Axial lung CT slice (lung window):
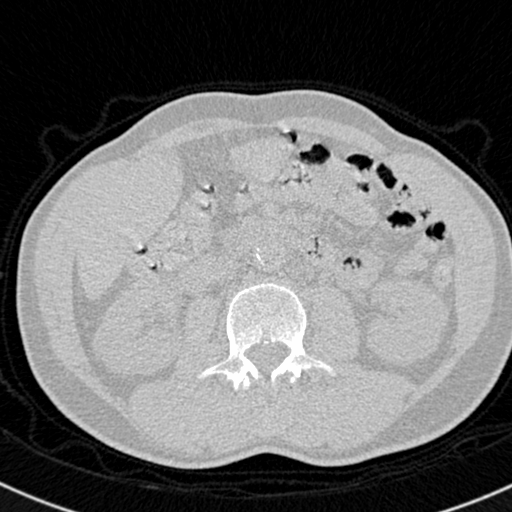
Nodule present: no